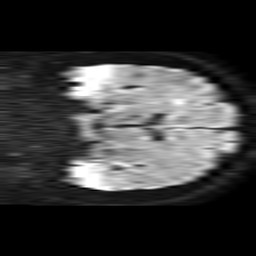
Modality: TRACE
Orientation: coronal
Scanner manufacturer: philips
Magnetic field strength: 1.5 T
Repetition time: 4.6 s
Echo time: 0.08517 s